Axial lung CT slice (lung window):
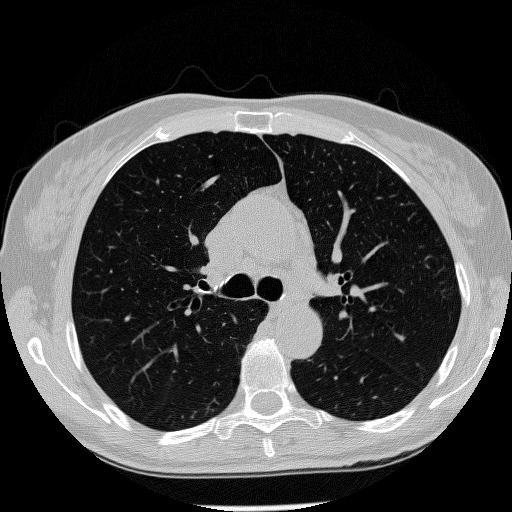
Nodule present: no